Interaction volume radius: 5 \u00c5
Interaction volume height: 10 \u00c5
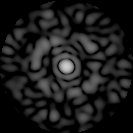
Disorder parameter: 0.8238